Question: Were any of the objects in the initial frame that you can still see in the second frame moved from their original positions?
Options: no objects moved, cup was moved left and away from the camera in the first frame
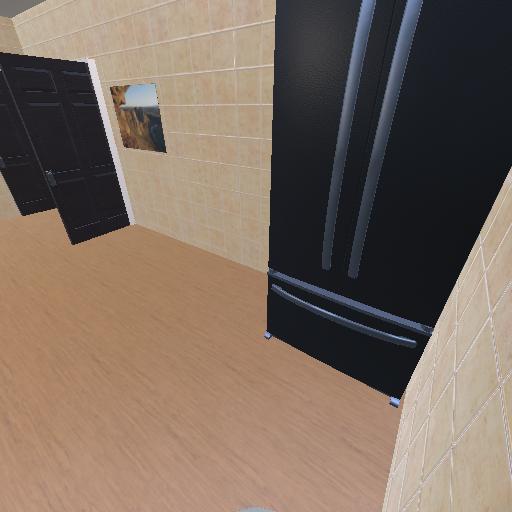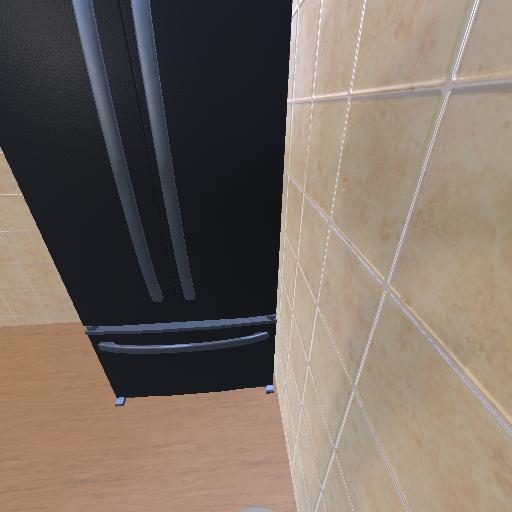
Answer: no objects moved